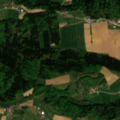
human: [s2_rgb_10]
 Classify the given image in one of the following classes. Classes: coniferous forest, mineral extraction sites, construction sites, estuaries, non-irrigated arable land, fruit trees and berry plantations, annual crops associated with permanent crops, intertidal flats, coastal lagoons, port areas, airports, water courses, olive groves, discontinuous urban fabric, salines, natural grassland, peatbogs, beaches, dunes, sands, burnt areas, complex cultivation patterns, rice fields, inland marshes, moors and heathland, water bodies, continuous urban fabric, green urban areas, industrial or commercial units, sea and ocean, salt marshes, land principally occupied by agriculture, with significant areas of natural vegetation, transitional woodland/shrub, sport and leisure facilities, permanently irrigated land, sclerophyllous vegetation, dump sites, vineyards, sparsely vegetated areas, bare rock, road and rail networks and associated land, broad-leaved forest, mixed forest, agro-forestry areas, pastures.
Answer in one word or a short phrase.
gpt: non-irrigated arable land, complex cultivation patterns, mixed forest